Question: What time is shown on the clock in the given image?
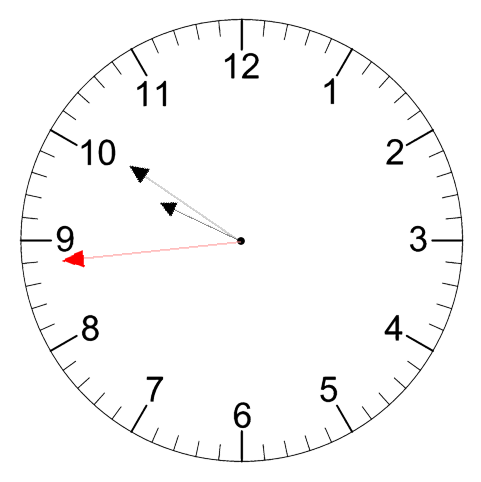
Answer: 09:50:44